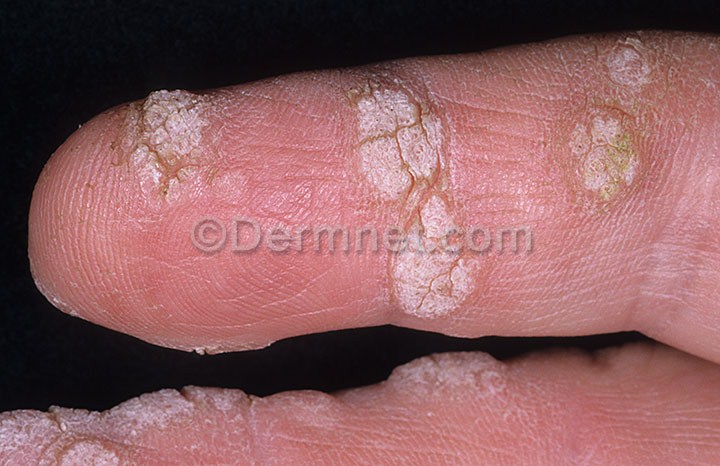
Disease: Warts Molluscum and other Viral Infections